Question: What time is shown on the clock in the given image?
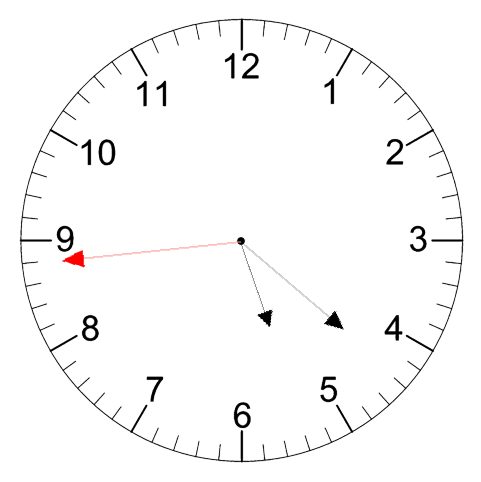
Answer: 05:21:44